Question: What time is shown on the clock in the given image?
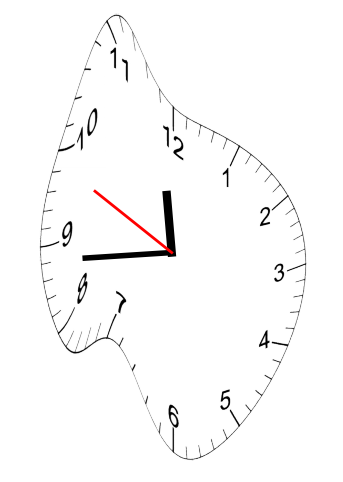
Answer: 11:43:49